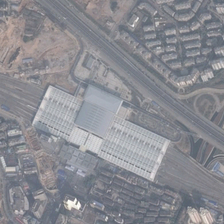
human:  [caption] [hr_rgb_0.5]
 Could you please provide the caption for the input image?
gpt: many buildings are in two sides of a railway station .

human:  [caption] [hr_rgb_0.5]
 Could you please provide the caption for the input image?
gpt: the color of the railway station is grey .

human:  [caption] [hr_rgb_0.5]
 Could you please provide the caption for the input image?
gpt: many buildings are in two sides of a railway station .

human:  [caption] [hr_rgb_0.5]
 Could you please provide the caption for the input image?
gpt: the color of the railway station is grey .

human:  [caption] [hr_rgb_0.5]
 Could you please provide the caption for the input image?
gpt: many buildings are in two sides of a railway station .